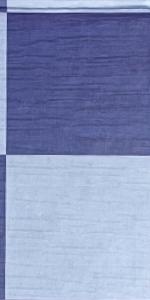
Label: Empty